Interaction volume radius: 10 \u00c5
Interaction volume height: 10 \u00c5
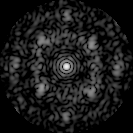
Disorder parameter: 0.6042